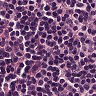
Metastatic tissue present: no